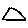
Label: triangle